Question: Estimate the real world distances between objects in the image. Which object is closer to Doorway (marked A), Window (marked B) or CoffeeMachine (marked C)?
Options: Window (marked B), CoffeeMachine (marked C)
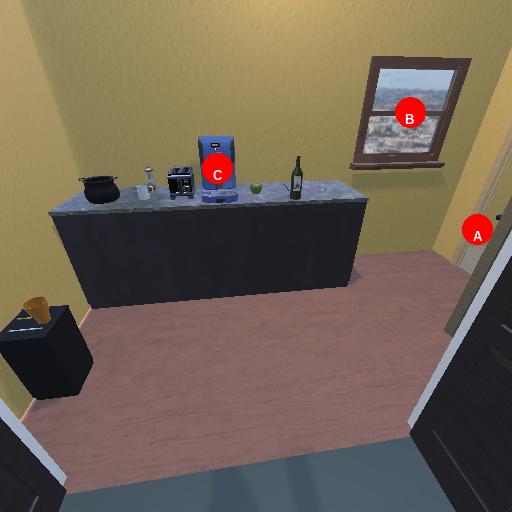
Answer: Window (marked B)